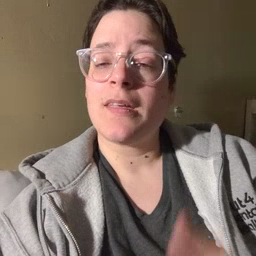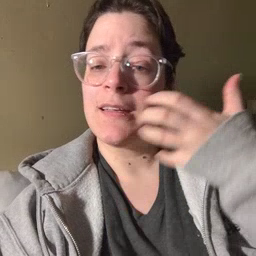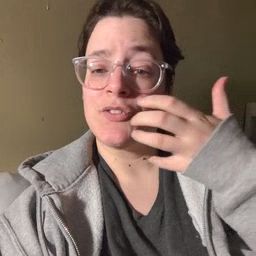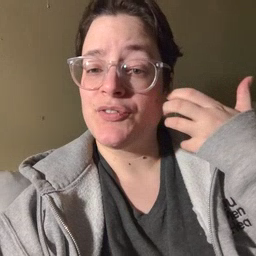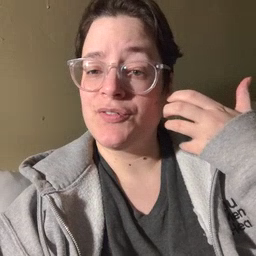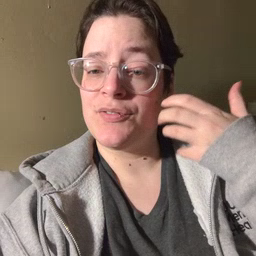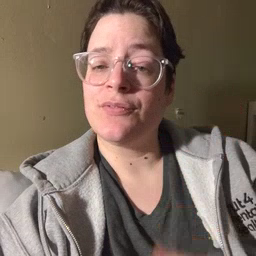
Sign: tiger